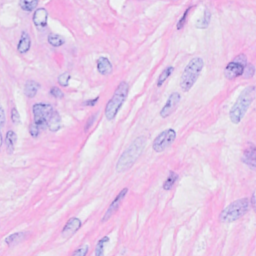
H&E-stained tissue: Breast